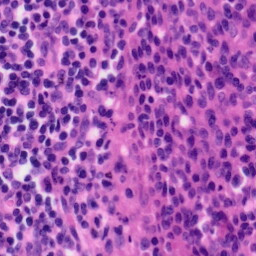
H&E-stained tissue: Tonsil